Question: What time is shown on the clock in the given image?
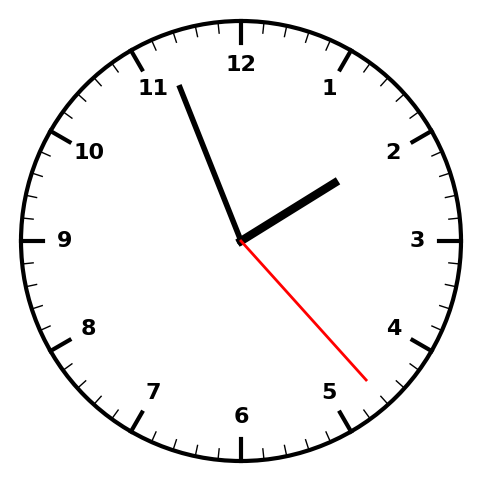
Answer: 01:56:23